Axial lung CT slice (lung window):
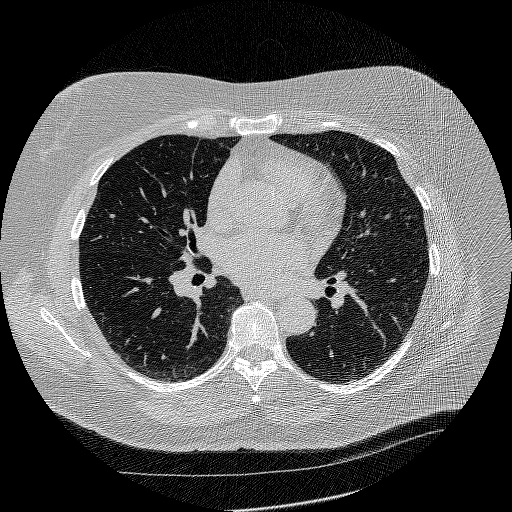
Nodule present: no